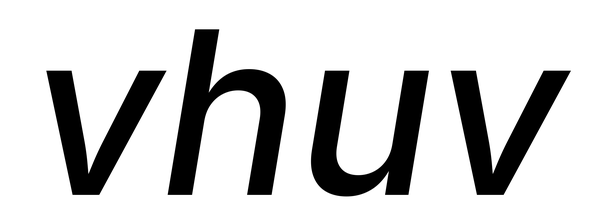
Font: Inter-Italic_Medium_Italic